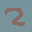
Label: 2